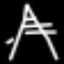
Label: The Eiffel Tower